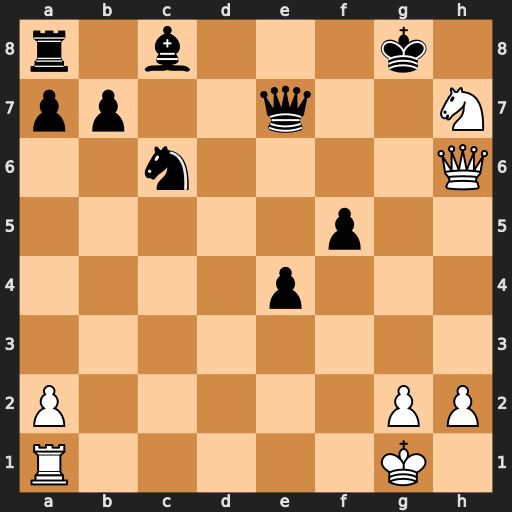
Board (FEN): r1b3k1/pp2q2N/2n4Q/5p2/4p3/8/P5PP/R5K1
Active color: w
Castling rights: -
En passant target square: -
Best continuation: Qg6+ Kh8 Nf6 Qxf6 Qxf6+